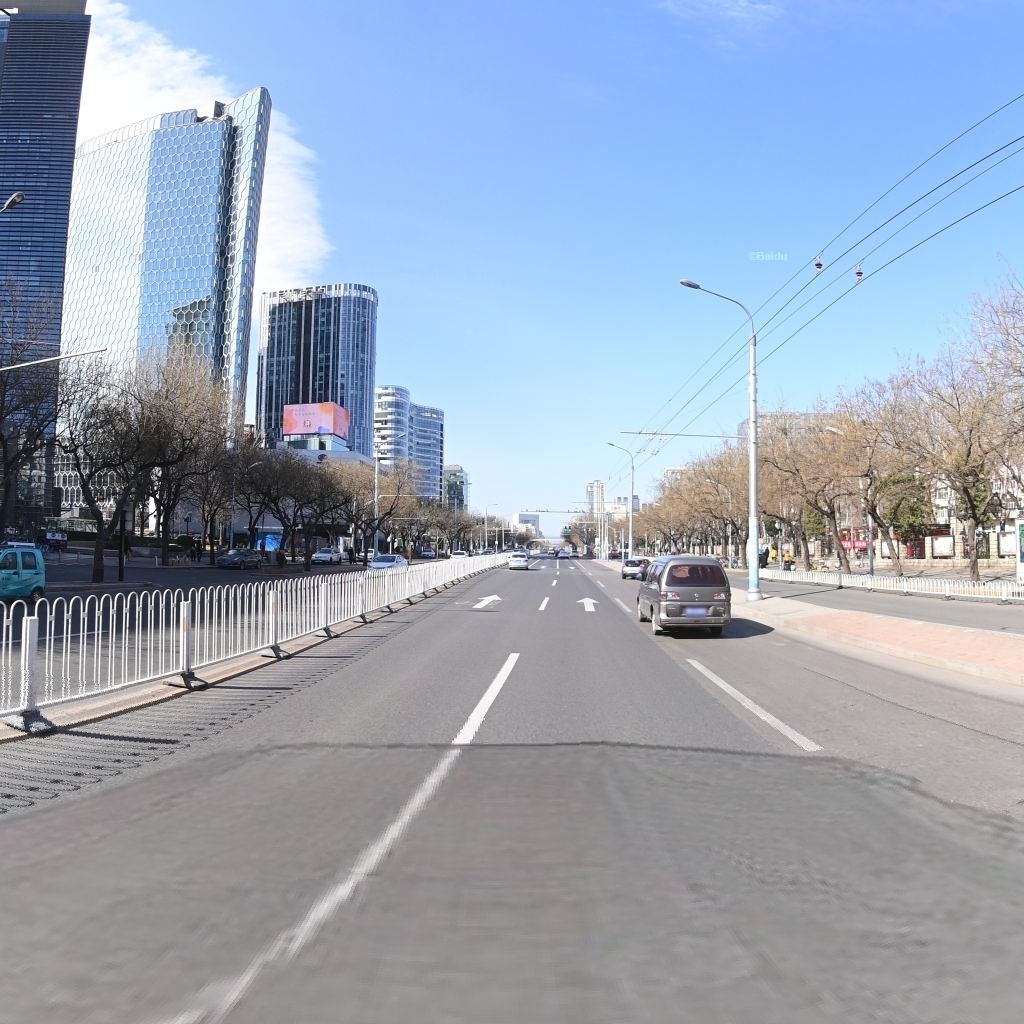
Region: Chaoyang
Road damage annotations: longitudinal patch